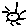
Label: sun